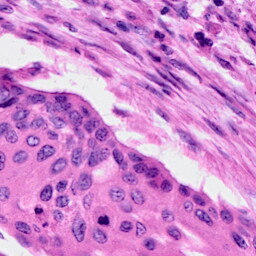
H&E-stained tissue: Cervix